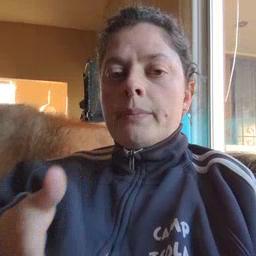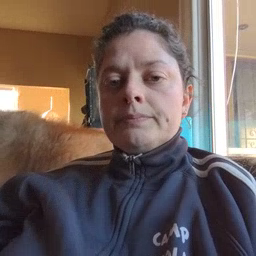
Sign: grandma